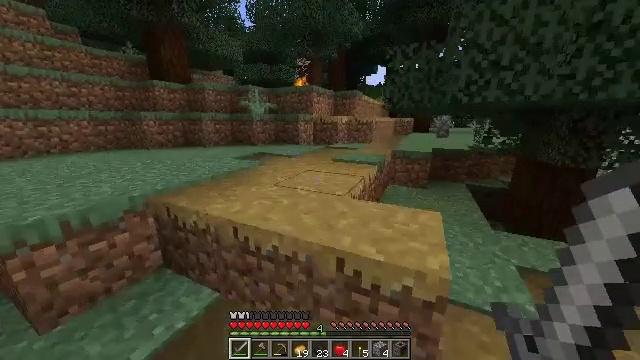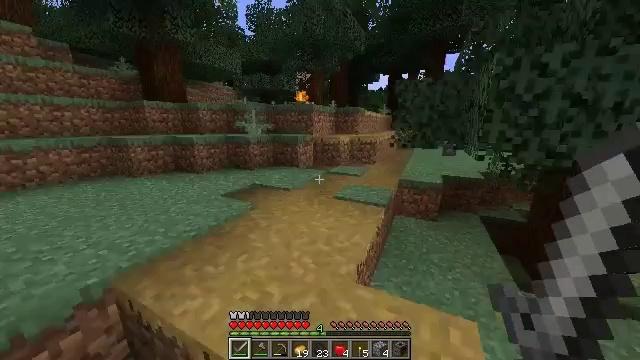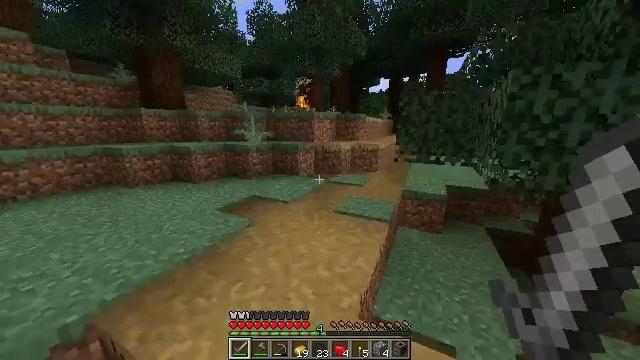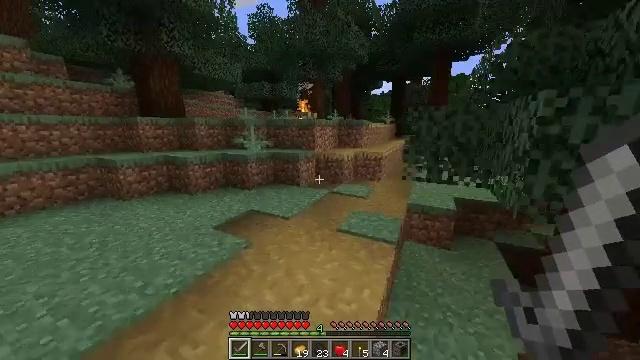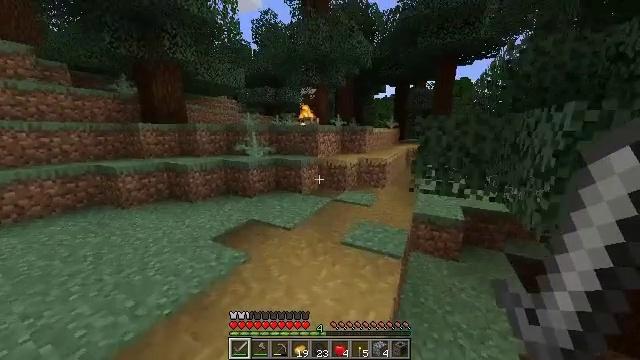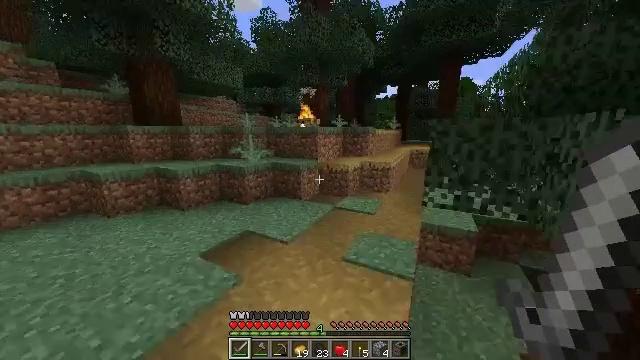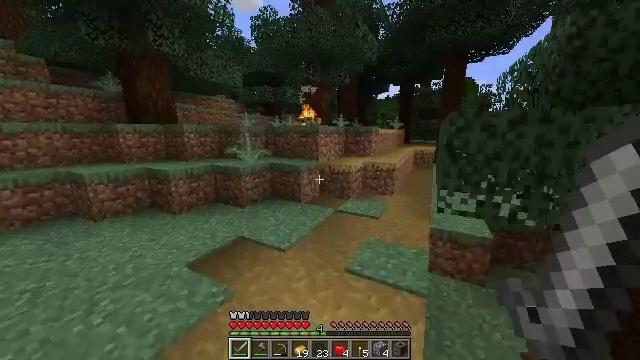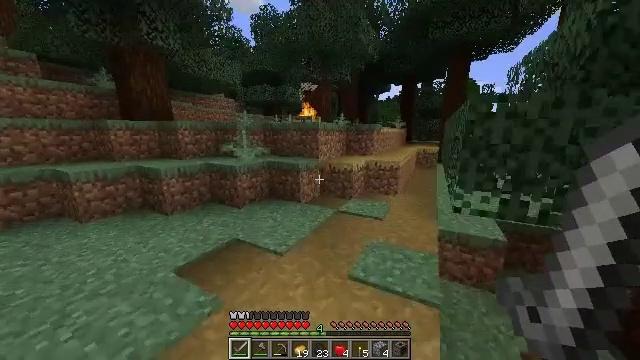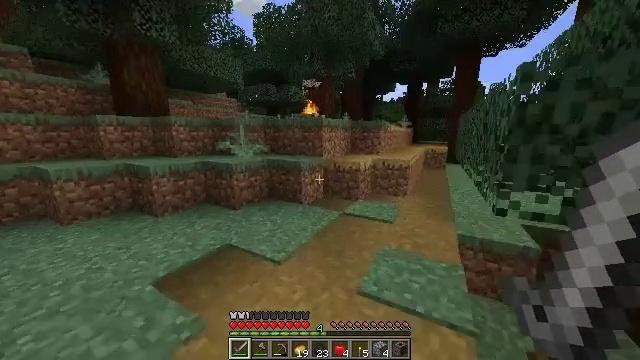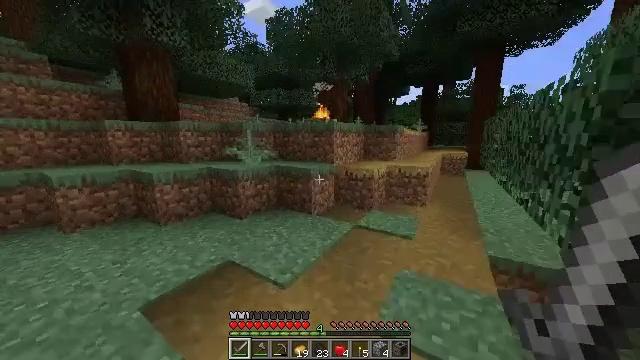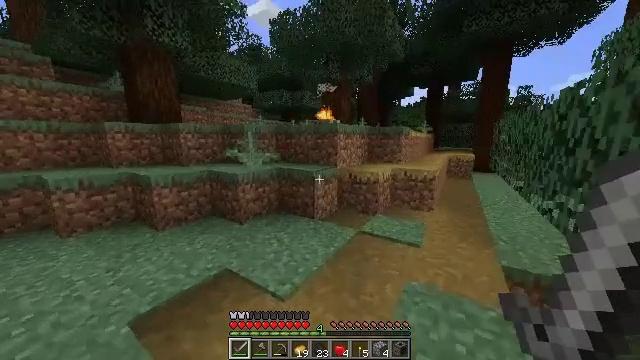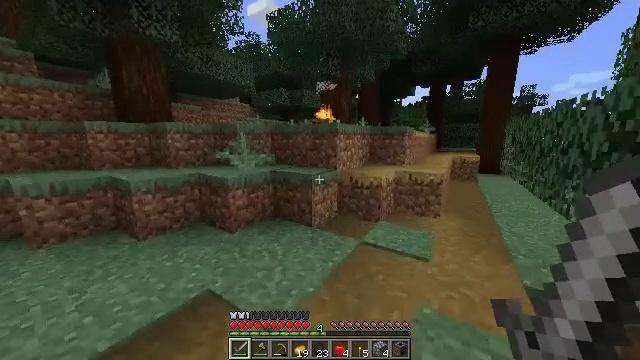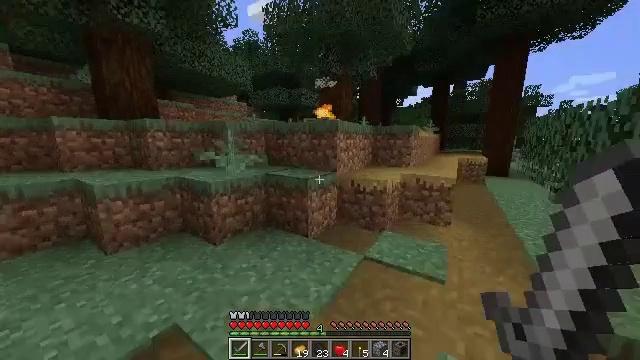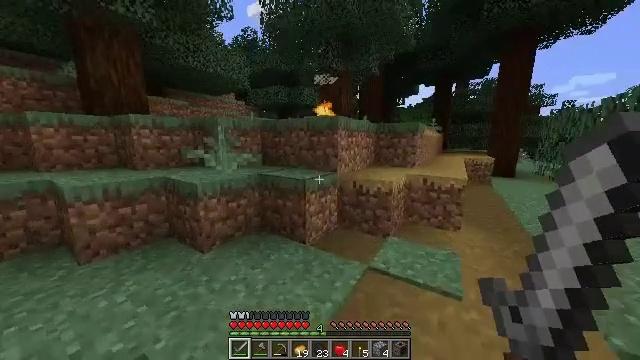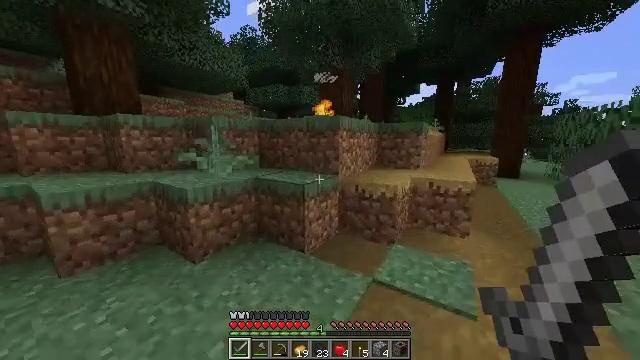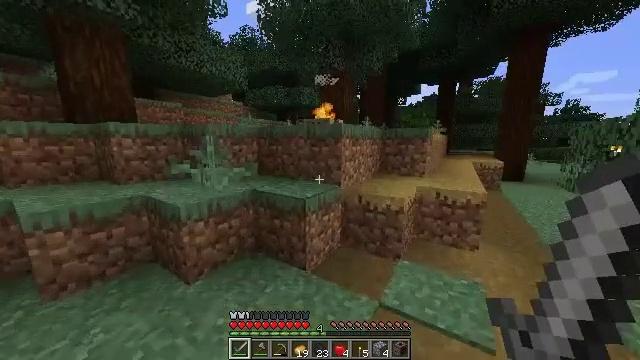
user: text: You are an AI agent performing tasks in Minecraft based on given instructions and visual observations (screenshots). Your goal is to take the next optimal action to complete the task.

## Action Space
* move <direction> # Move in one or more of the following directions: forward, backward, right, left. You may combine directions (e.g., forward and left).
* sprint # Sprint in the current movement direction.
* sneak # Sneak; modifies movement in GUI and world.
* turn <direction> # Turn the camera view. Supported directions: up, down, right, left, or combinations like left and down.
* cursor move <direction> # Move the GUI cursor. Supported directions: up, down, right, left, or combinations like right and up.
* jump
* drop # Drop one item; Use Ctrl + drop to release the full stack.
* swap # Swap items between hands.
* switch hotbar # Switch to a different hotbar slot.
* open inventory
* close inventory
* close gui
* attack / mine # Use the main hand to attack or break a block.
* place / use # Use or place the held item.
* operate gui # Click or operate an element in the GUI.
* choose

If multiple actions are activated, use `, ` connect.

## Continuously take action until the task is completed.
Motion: motion action
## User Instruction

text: Mine the campfire to collect it.
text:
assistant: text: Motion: move forward, jump
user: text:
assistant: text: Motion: move forward, jump
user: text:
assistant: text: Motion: move forward, jump
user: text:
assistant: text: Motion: move forward
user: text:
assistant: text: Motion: move forward
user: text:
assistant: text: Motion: move forward
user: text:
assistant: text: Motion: move forward
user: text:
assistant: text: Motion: move forward, sprint
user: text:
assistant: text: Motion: move forward, sprint, turn left and up
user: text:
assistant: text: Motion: move forward, sprint
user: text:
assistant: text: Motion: move forward, sprint
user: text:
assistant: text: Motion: move forward
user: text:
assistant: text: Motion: move forward
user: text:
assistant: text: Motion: move forward
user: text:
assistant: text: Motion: move forward, jump
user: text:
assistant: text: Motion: move forward, jump
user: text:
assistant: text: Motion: move forward, jump
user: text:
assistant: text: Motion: move forward, jump
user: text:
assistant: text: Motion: move forward, jump
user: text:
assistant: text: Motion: move forward, jump
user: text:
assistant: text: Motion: move forward
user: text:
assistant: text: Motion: move forward, jump
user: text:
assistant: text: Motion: move forward, jump
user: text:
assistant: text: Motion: move forward, jump
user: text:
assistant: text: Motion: move forward, jump
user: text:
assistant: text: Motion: move forward, jump
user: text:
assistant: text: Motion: move forward, jump
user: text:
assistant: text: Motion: move forward, turn right and down, jump
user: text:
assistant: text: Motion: move forward, turn right and down
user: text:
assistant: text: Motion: move forward